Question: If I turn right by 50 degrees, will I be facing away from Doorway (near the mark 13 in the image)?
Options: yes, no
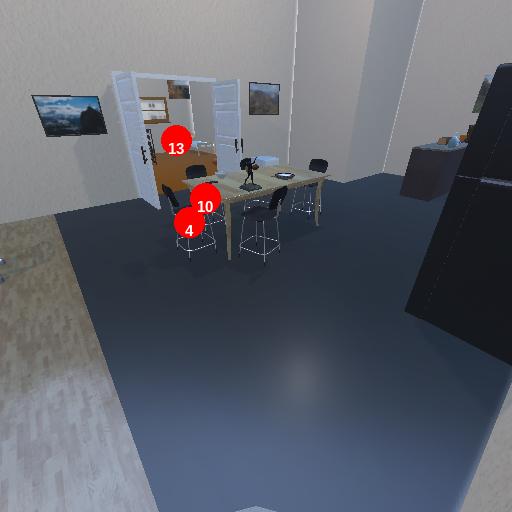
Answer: yes